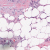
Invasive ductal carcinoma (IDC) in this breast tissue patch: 0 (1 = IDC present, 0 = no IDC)